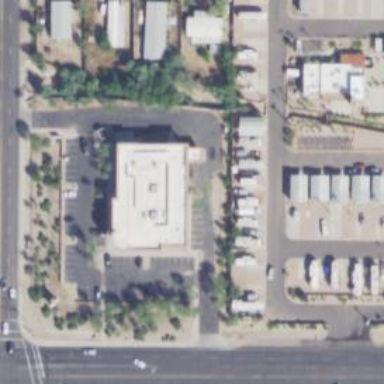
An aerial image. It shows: Pharmacy providing healthcare services.